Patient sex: M
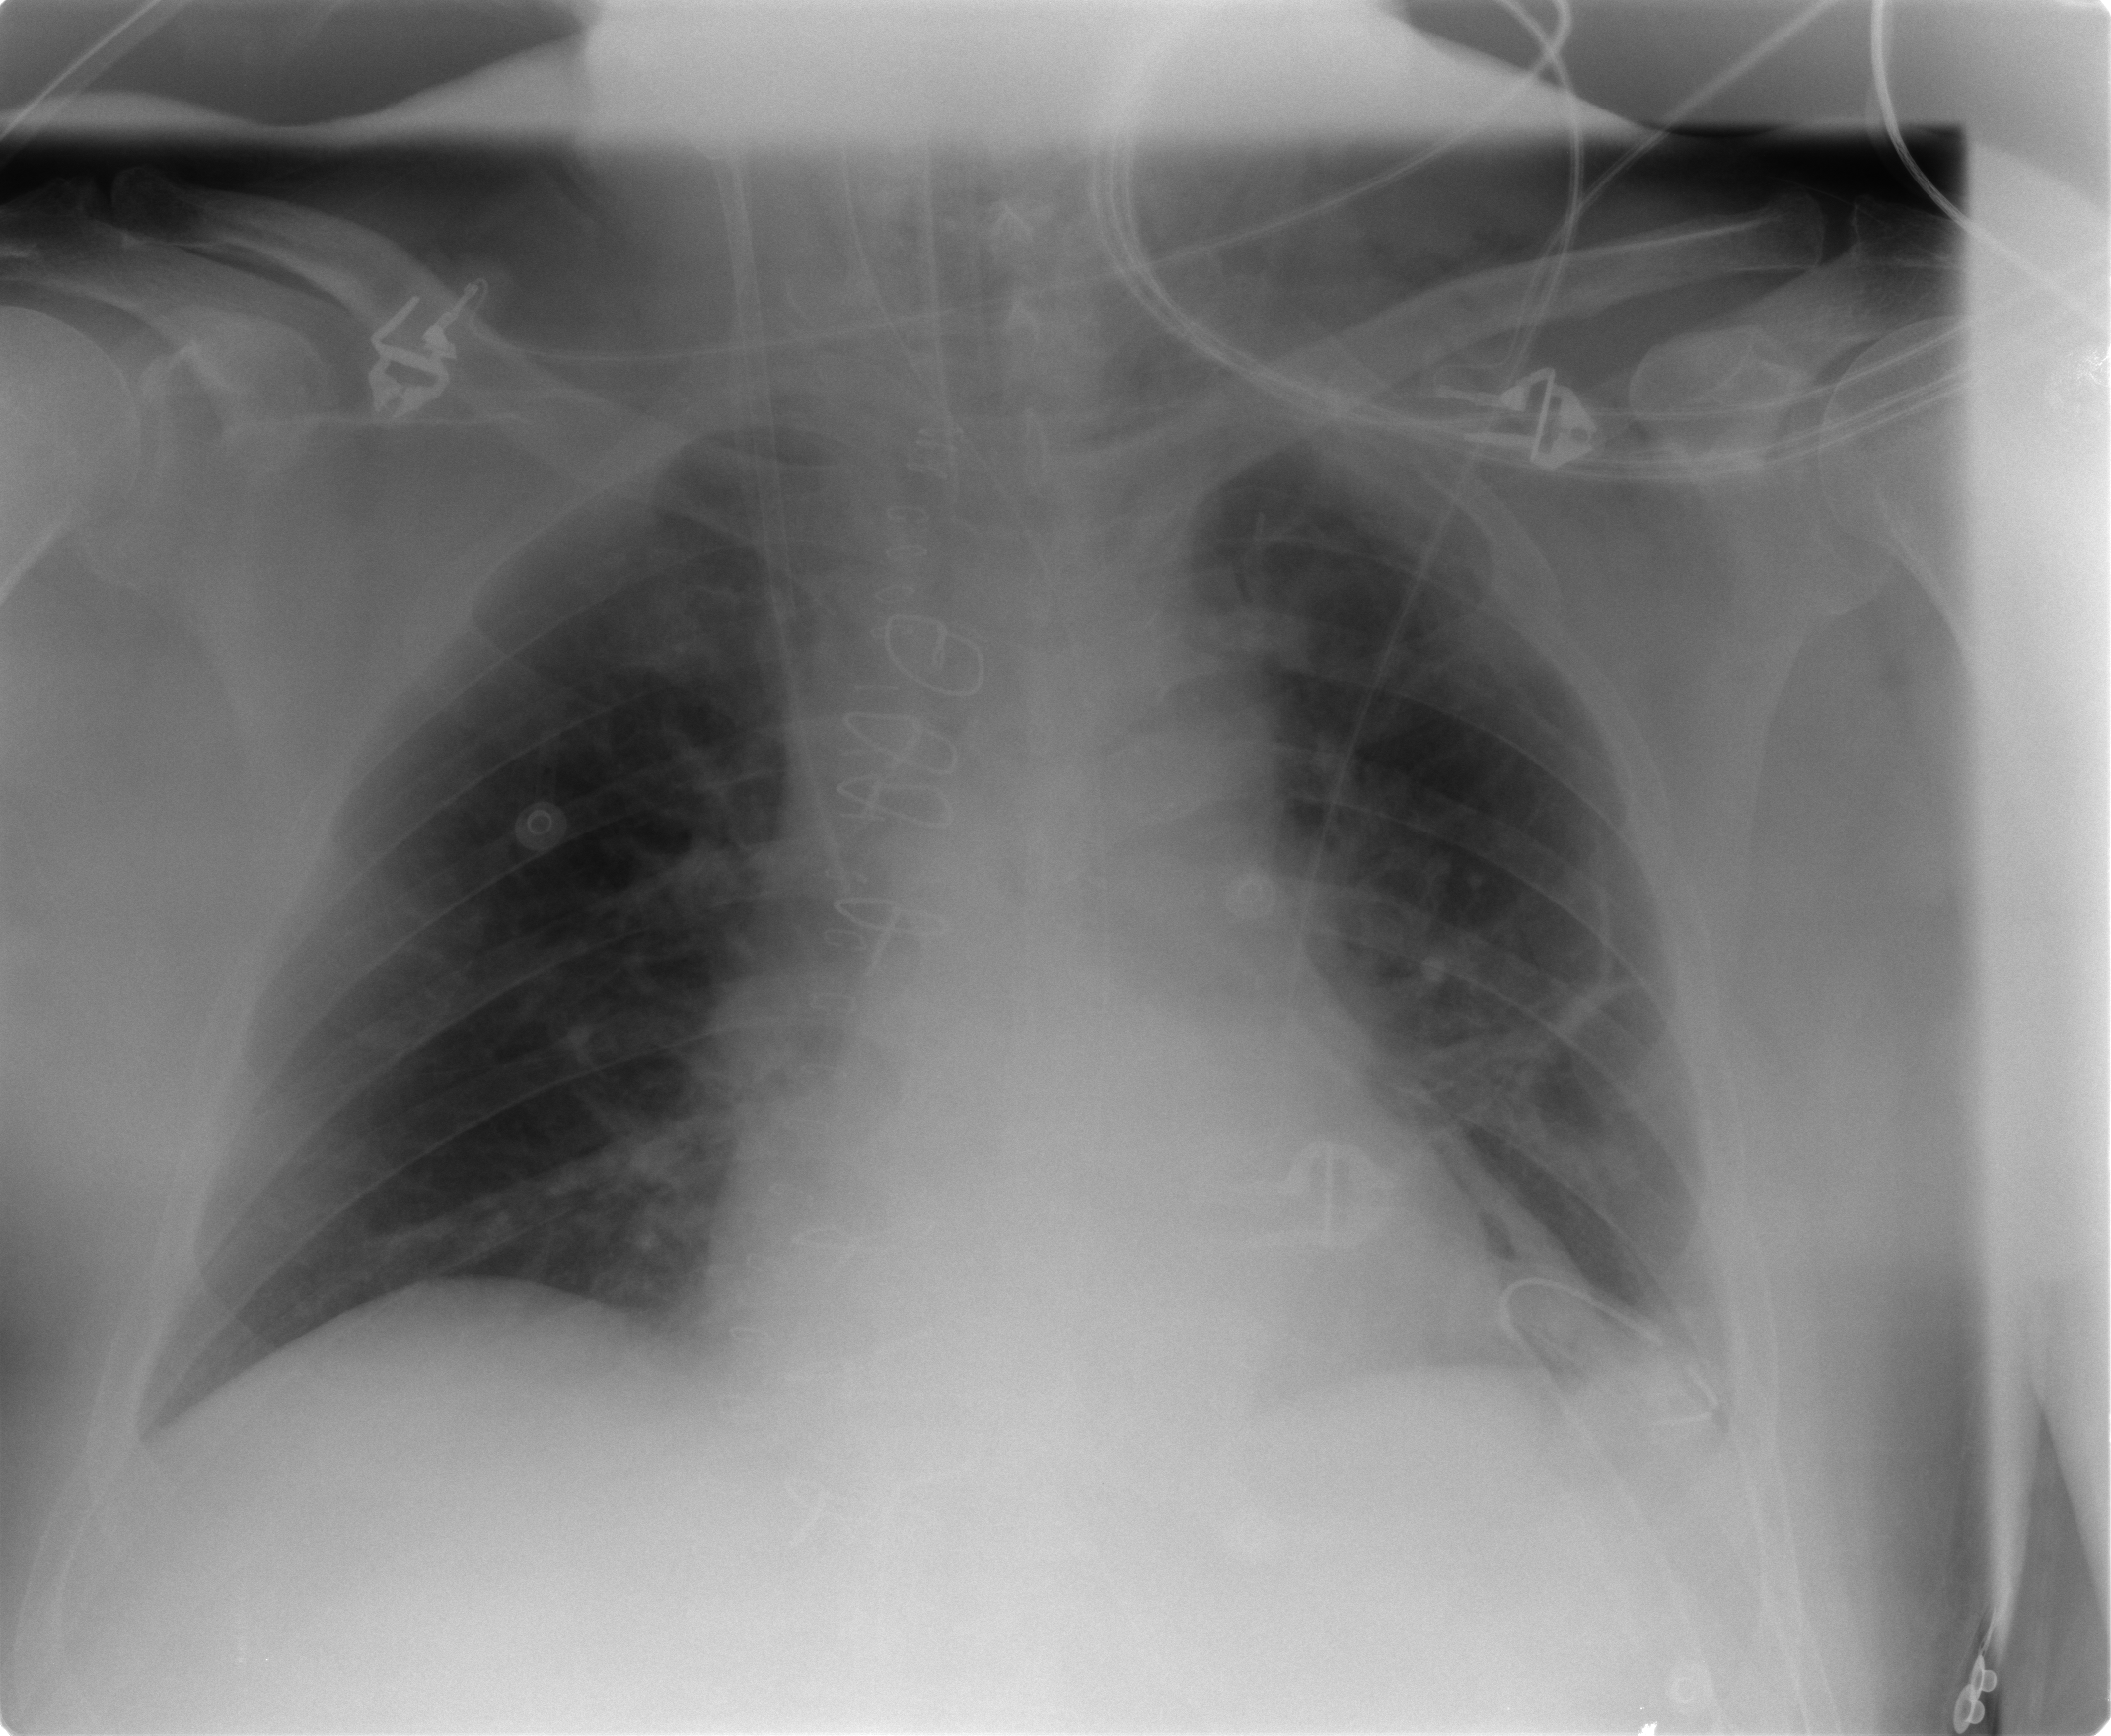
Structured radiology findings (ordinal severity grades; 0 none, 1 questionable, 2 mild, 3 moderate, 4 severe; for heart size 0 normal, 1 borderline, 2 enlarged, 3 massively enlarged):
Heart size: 0
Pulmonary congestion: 1
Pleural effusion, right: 0
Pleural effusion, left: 1
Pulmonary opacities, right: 0
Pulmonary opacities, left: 1
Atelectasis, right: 0
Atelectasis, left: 2